Field crop: tomato
Growth stage: 2
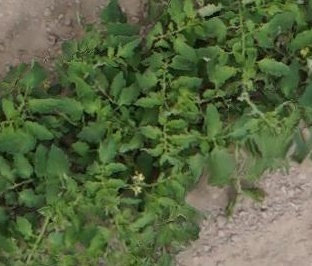
Species: tomato